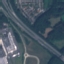
Land use / land cover: Highway